Field crop: maize
Growth stage: 1
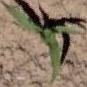
Species: maize